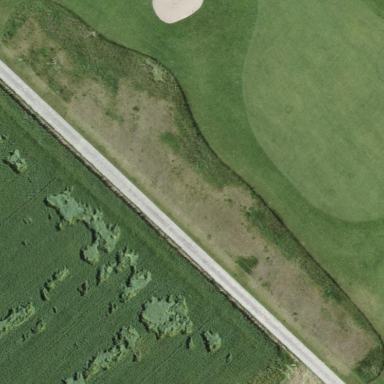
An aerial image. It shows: Area of rough grass used for golf.